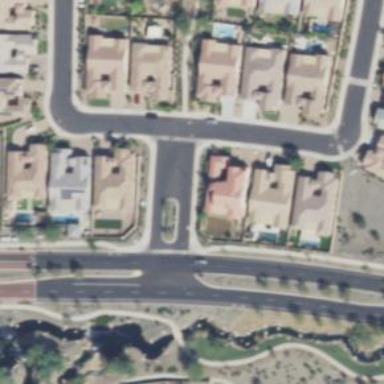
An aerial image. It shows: Asphalt road in residential area.